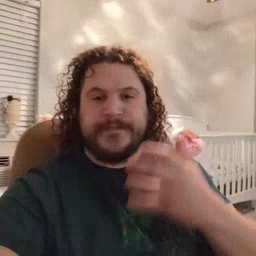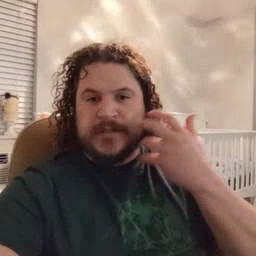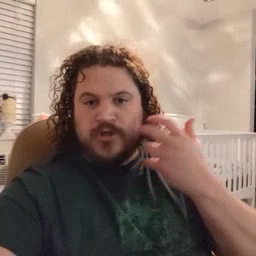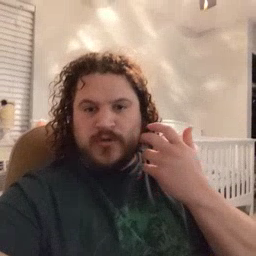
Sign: tiger